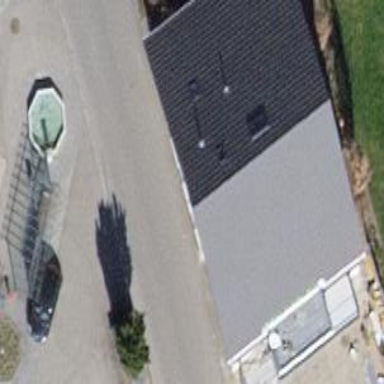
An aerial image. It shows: Building that houses motorcycle shop.